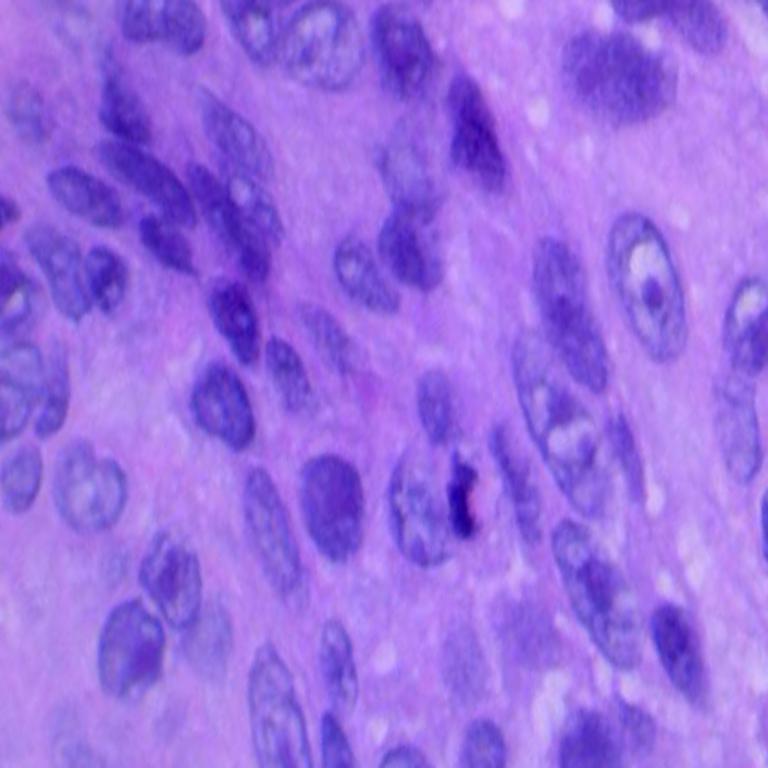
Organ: lung
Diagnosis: squamous carcinomas